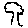
Label: tree